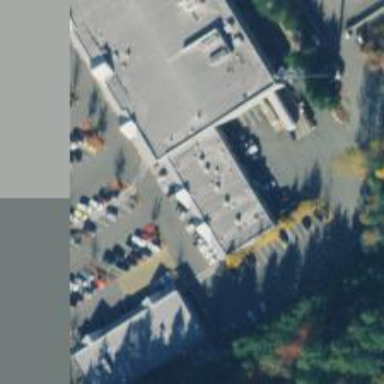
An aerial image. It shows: Veterinary facility.